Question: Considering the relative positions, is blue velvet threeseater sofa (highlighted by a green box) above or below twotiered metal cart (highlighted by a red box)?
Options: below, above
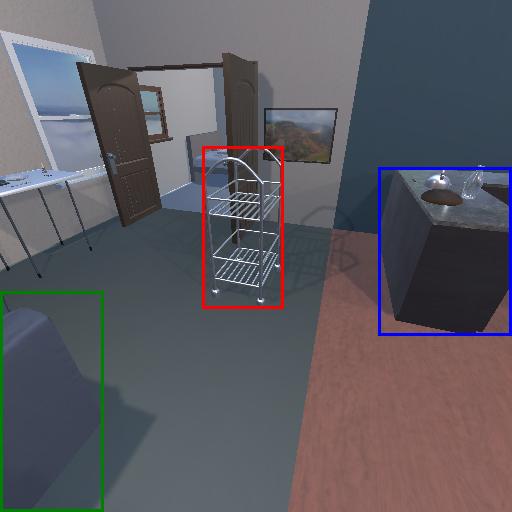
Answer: below